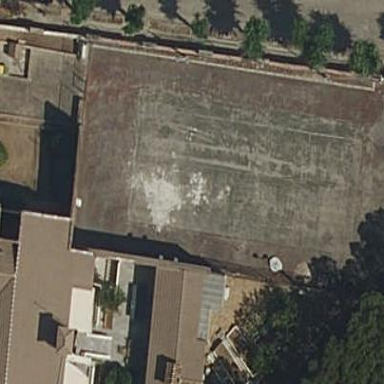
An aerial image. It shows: Tennis court in leisure pitch.